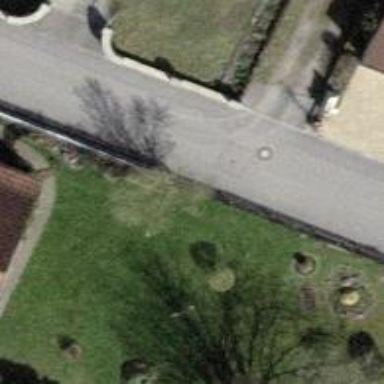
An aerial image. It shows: Asphalt road in residential area.